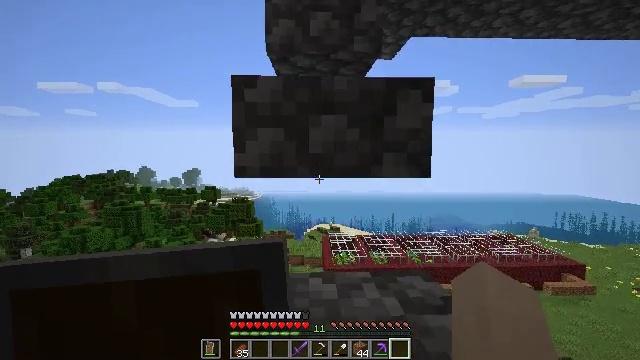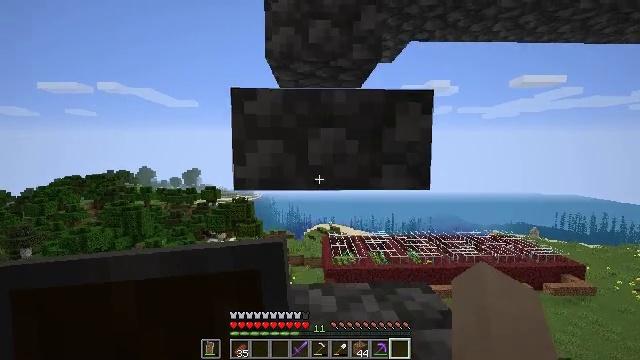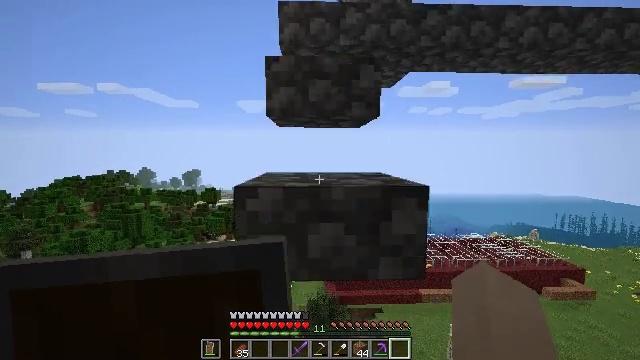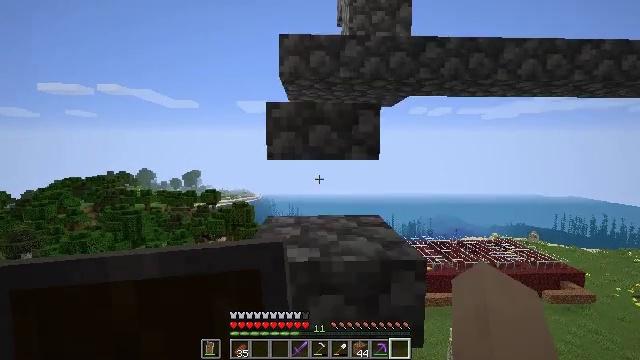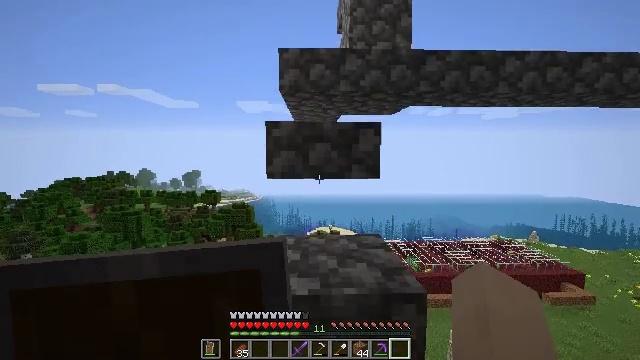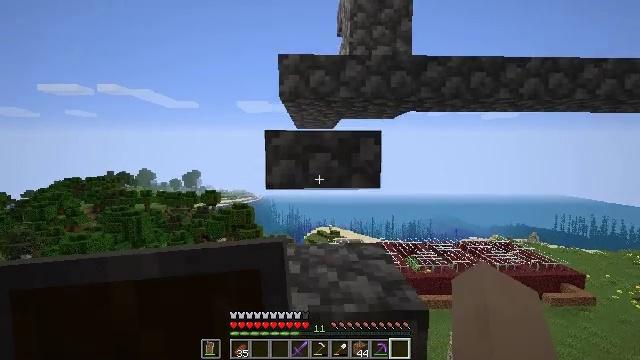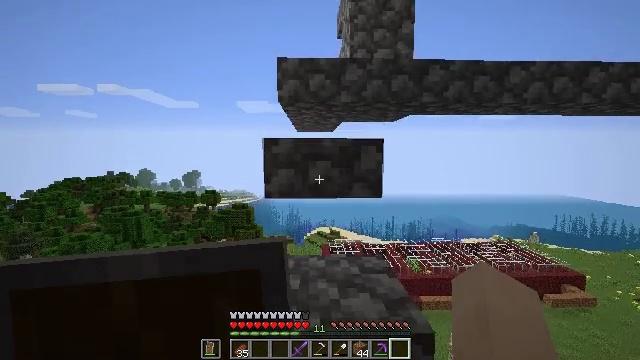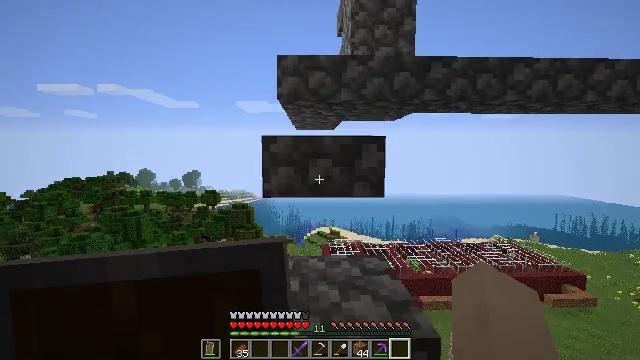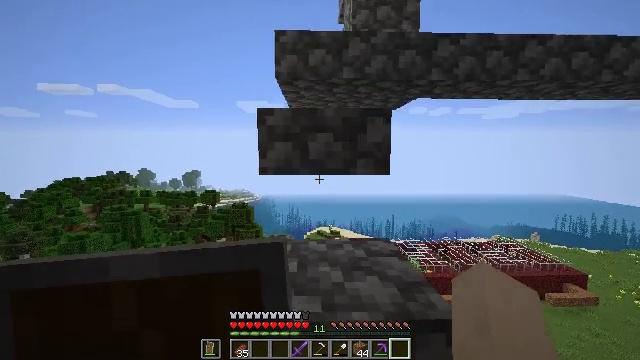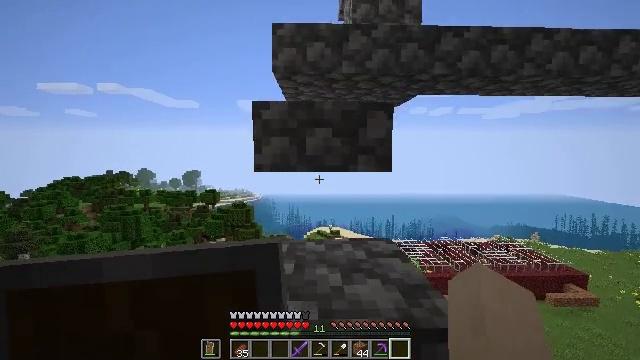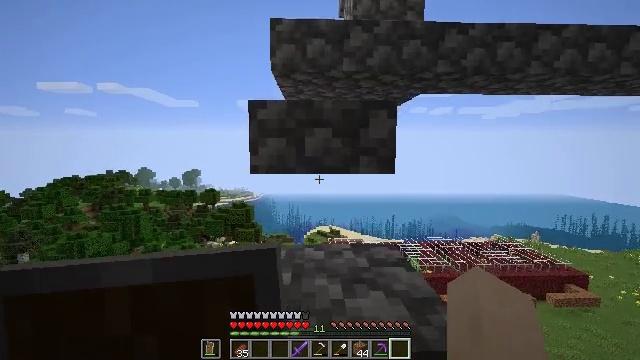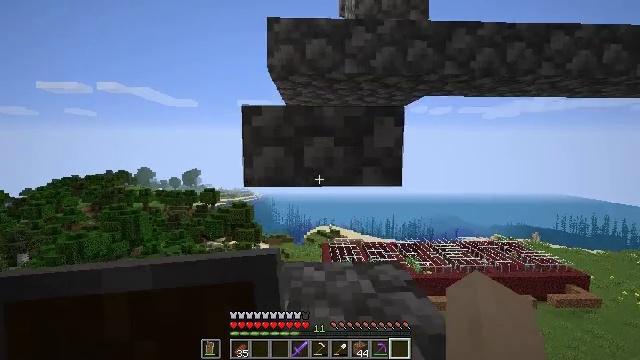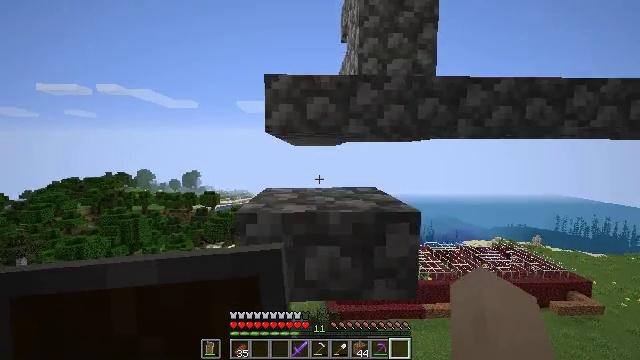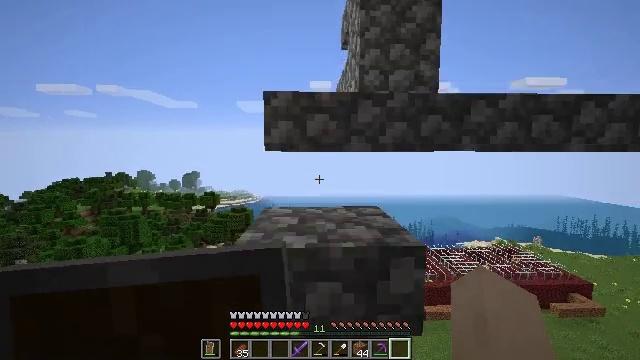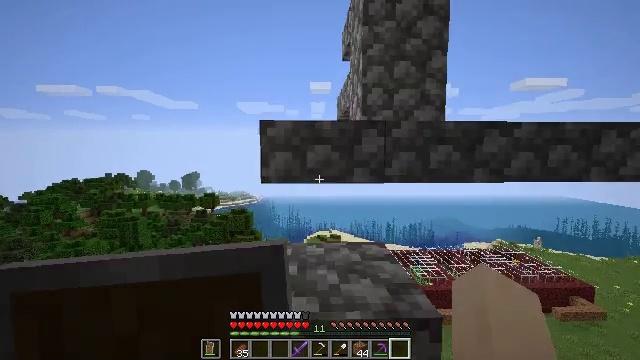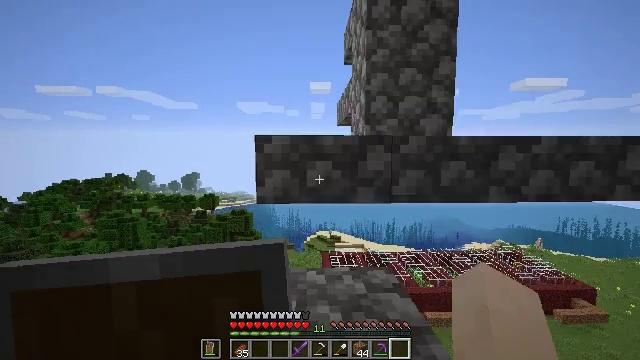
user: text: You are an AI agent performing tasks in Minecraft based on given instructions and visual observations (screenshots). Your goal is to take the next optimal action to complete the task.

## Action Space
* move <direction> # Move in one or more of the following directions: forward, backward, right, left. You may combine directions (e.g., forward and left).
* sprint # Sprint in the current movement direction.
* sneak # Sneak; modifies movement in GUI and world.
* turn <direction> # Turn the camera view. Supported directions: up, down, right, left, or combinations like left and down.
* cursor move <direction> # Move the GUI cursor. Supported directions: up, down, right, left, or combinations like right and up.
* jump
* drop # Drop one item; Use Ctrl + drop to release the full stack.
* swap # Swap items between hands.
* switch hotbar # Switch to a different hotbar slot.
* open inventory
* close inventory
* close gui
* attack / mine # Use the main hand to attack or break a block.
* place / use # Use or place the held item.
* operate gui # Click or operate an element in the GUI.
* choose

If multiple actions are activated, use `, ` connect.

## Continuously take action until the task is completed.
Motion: motion action
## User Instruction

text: Use iron ingots and a chest to craft a hopper.
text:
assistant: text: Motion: move forward, jump
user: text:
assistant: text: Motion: move forward, jump
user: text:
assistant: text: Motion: move forward, jump
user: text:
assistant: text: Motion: move forward, jump
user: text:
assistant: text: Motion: move forward, jump
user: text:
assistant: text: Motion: move forward, jump
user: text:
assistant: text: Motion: move forward, jump
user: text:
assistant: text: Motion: move forward, jump
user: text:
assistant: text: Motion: move forward, jump
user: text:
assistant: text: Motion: move forward, jump
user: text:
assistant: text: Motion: move forward, jump
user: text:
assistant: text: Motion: move forward, jump
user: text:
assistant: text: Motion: move forward, jump
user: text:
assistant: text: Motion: move forward, jump
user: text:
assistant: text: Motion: move forward, jump
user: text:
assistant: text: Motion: move forward, jump
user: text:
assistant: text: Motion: move forward, jump
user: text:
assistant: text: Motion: move forward, jump
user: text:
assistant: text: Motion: move forward, jump
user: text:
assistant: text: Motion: move forward, jump
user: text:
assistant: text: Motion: move forward, jump
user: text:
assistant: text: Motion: move forward, jump
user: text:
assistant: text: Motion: move forward, jump
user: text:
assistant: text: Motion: move forward, jump
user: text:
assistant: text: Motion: move forward, jump
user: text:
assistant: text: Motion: move forward, jump
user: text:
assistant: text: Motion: move forward, jump
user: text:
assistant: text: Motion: move forward, jump
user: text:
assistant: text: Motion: move forward, jump
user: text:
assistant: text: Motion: move forward, turn right, jump